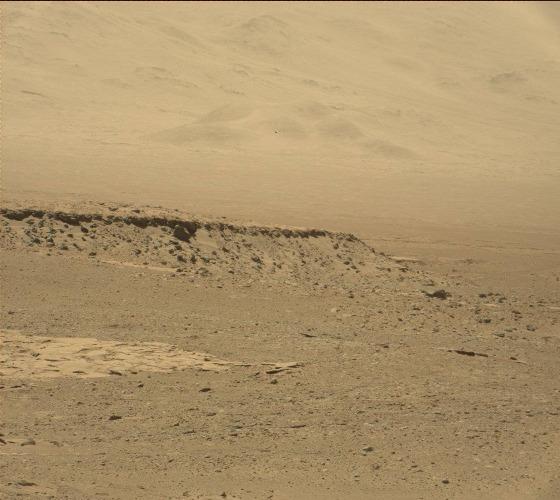
Terrain classes present: Bedrock, Gravel / Sand / Soil, Rock